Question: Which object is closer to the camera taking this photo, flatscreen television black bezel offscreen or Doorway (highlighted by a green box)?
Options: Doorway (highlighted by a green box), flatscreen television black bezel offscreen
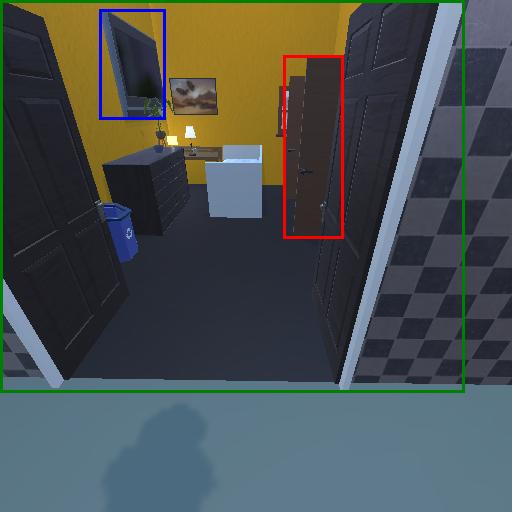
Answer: Doorway (highlighted by a green box)